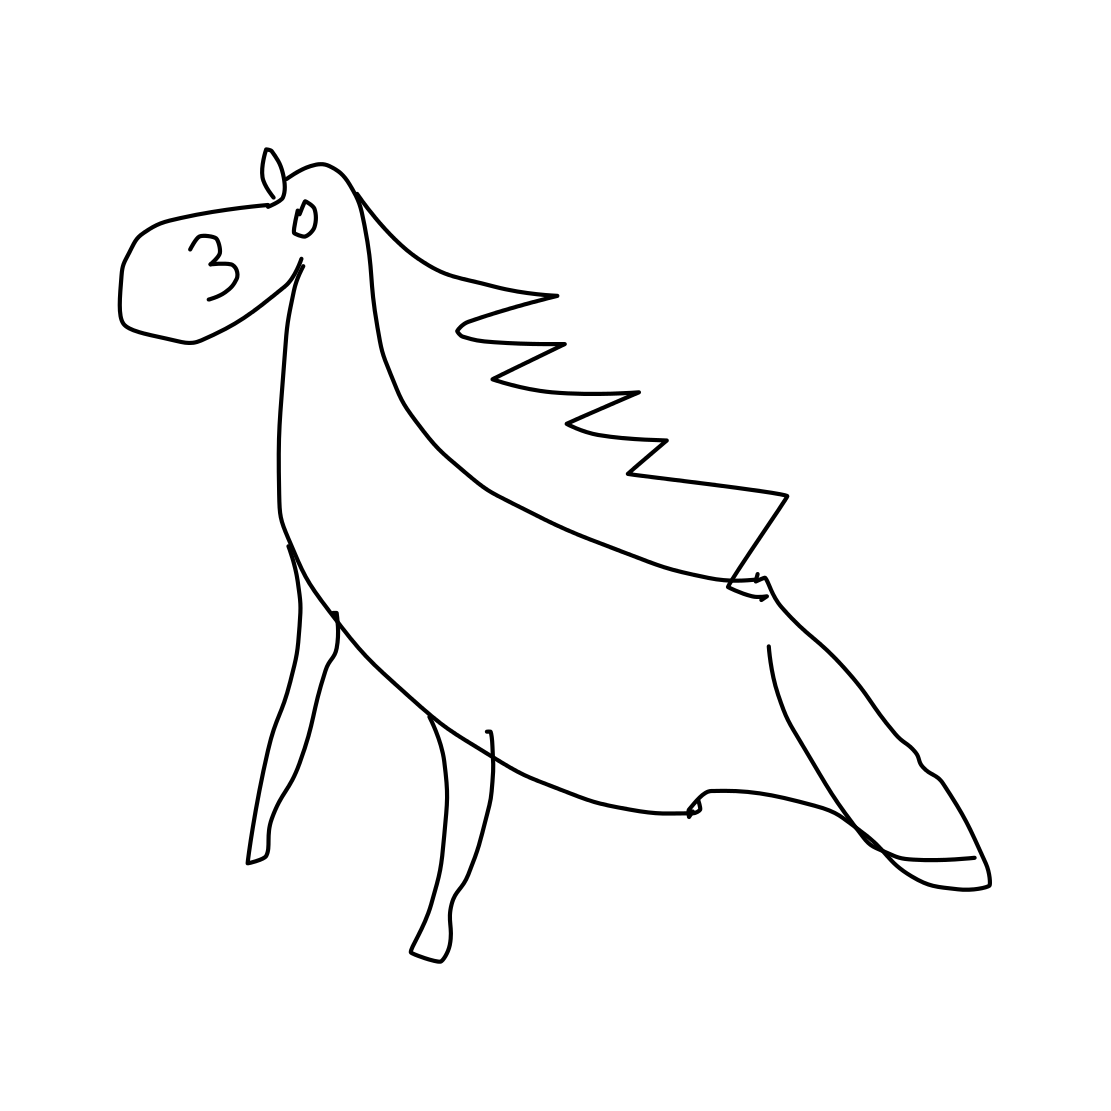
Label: dragon